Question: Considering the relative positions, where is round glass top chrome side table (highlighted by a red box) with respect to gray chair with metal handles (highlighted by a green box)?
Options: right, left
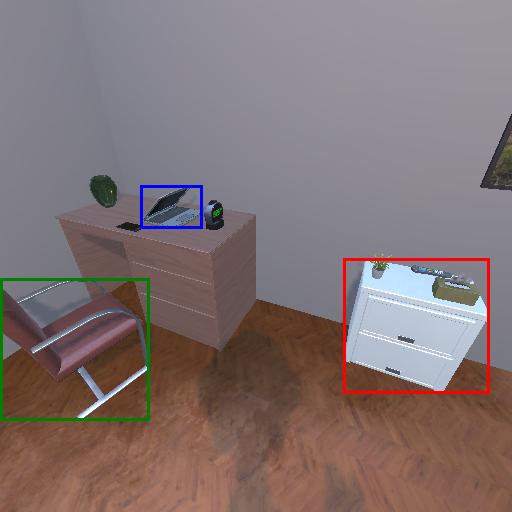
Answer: right